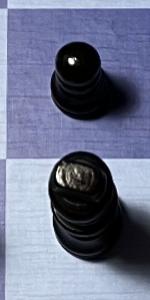
Label: King_Black